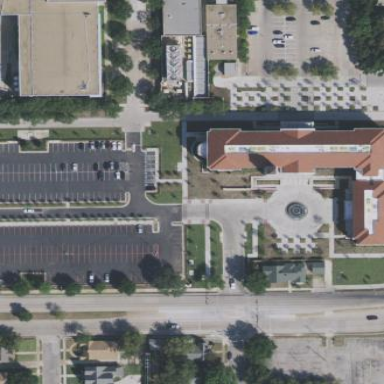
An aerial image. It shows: University building.